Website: crate-barrel
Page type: cart
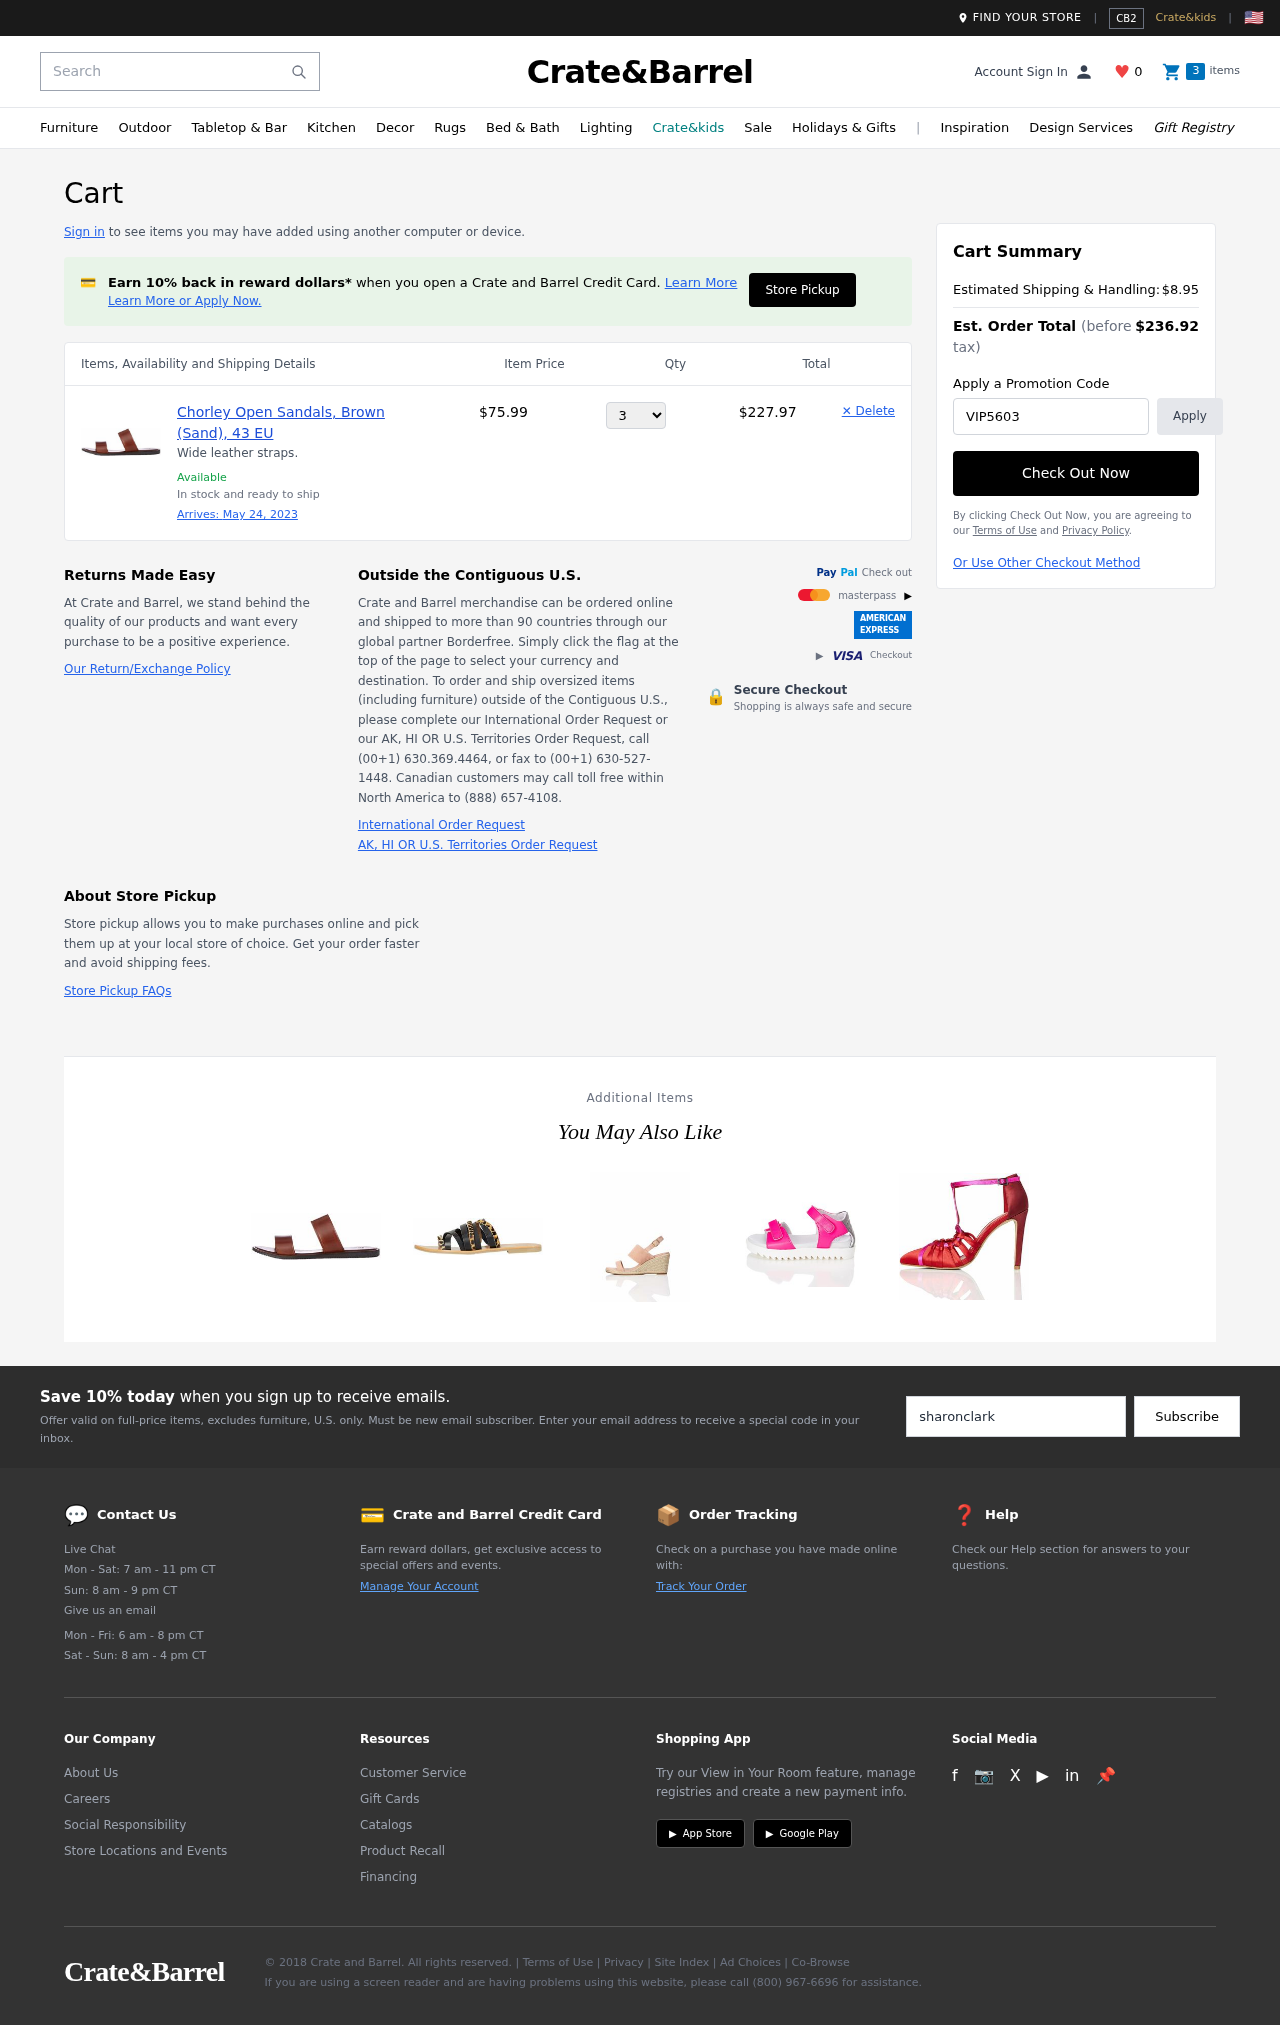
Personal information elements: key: PII_PROMO_CODE
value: VIP5603
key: PII_EMAIL
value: sharonclark@hotmail.com
Product elements: key: PRODUCT1_DESC
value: Wide leather straps.
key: PRODUCT1_NAME
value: Chorley Open Sandals, Brown (Sand), 43 EU
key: PRODUCT1_PRICE
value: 75.99
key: PRODUCT1_QUANTITY
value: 3
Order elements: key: ORDER_DELIVERY_DATE
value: May 24, 2023
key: ORDER_SUBTOTAL
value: $227.97
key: ORDER_SHIPPING_COST
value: $8.95
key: ORDER_TOTAL
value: $236.92